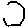
Label: hexagon